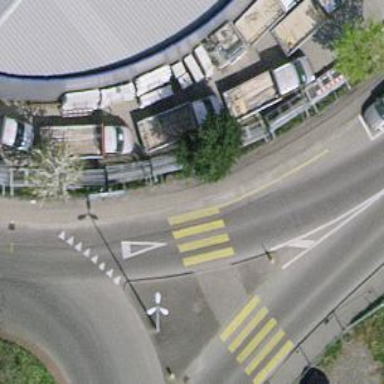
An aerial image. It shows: Uncontrolled zebra crossing with island. The crossing is marked with zebra stripes.